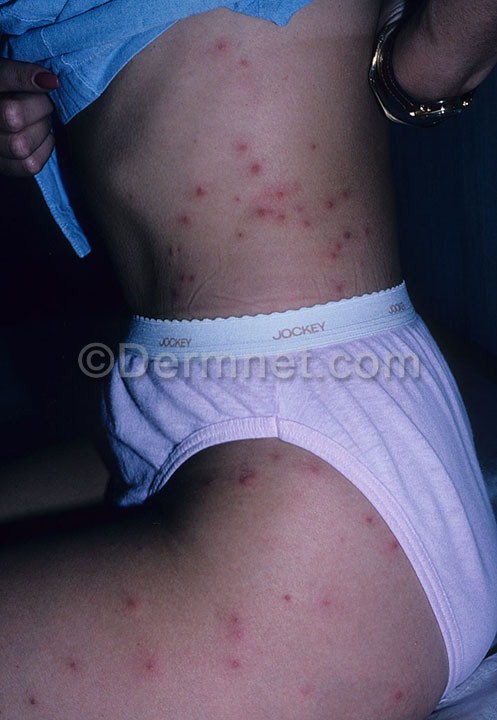
Disease: Cellulitis Impetigo and other Bacterial Infections